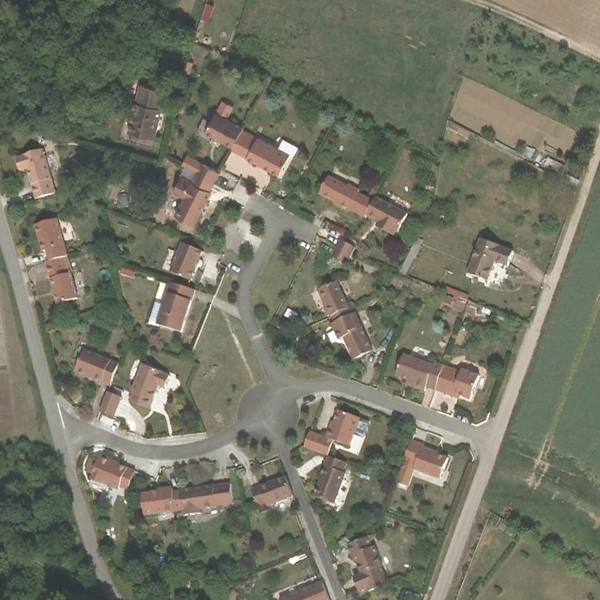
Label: MediumResidential